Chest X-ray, PA view. Patient: 64 years old, sex M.
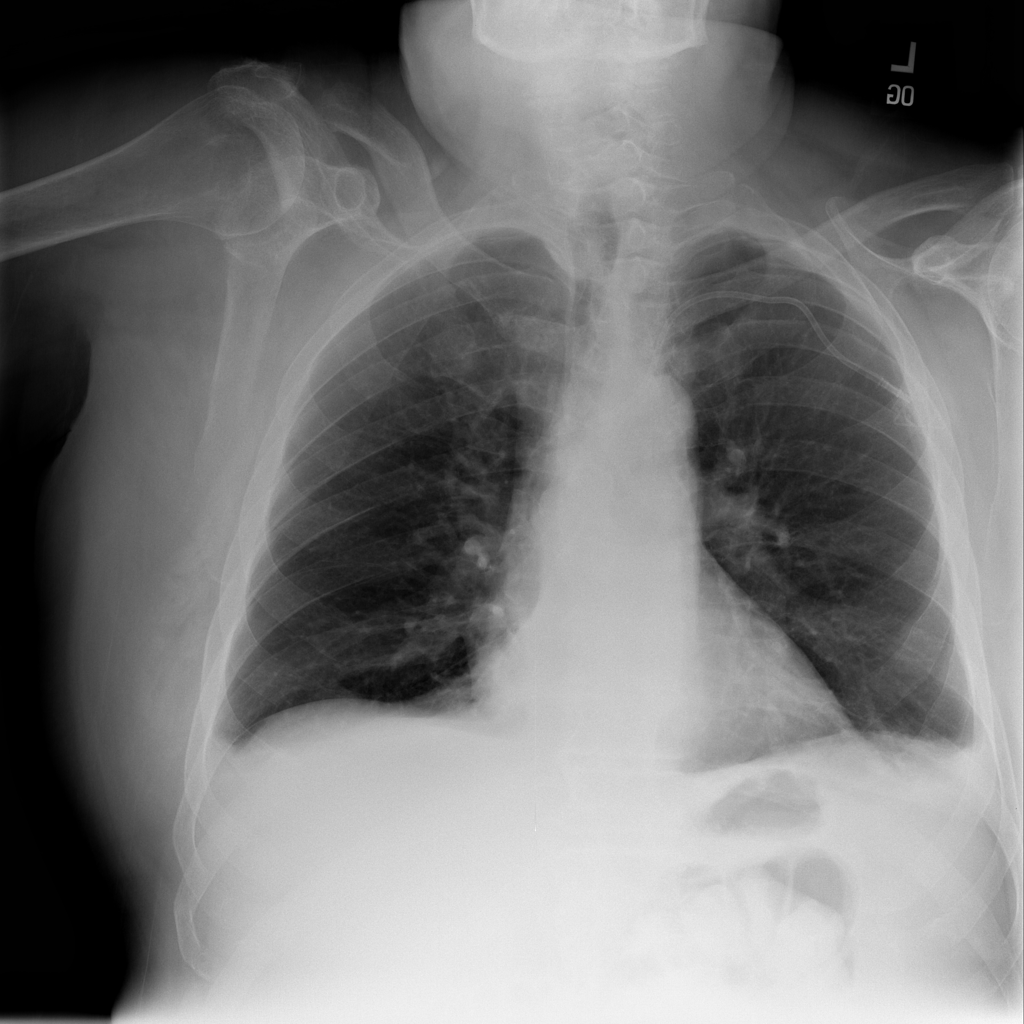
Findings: Effusion